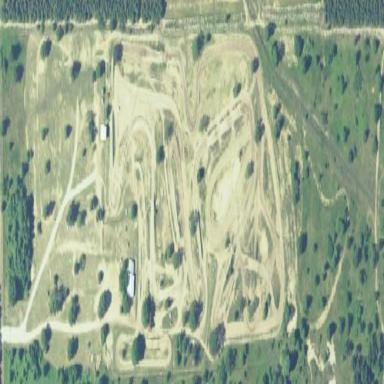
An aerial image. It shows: Sports centre specializing in motocross activities.